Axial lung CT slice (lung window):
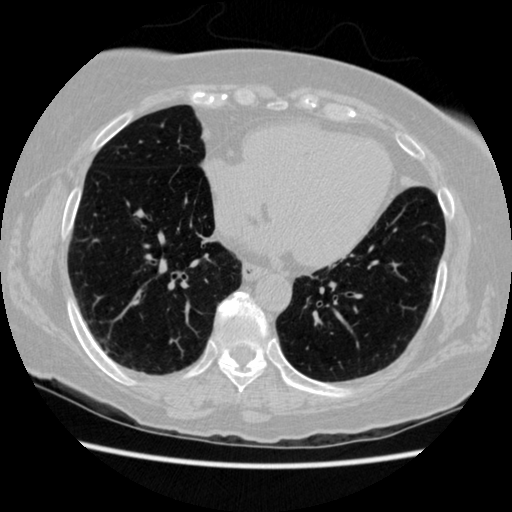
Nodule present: no